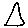
Label: triangle